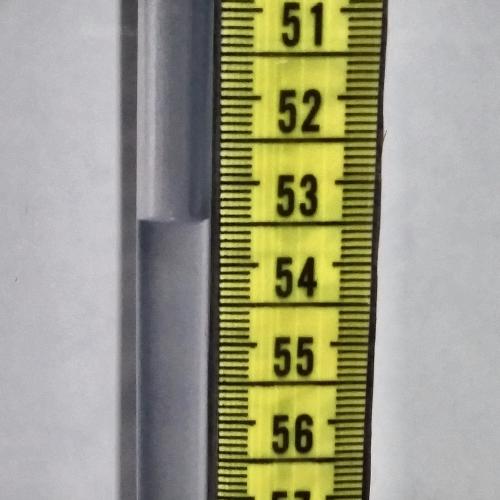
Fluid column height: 53.5 cm